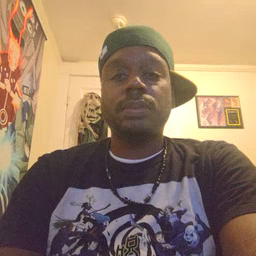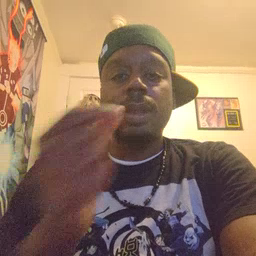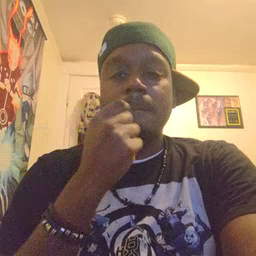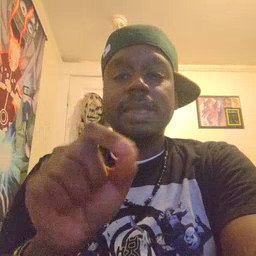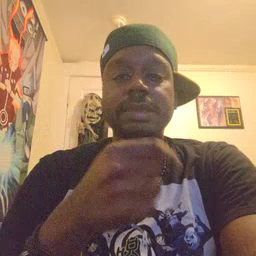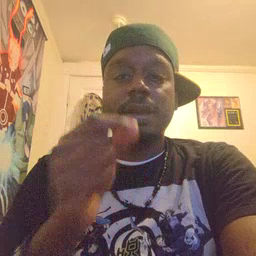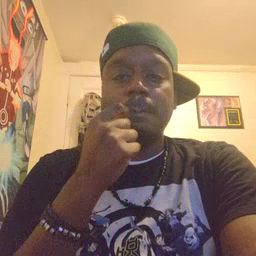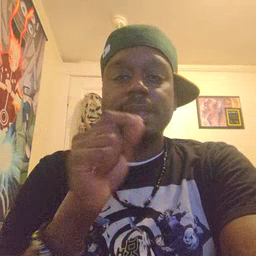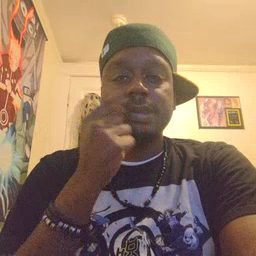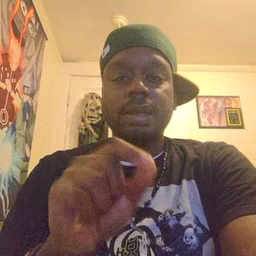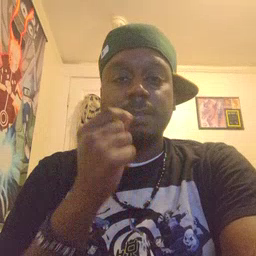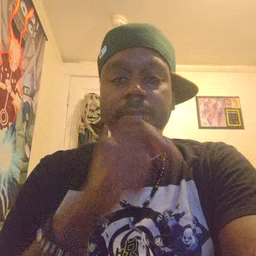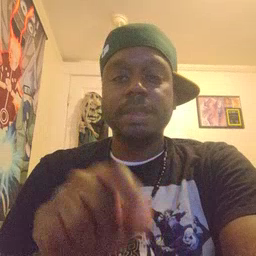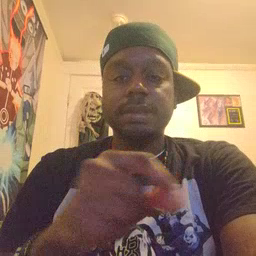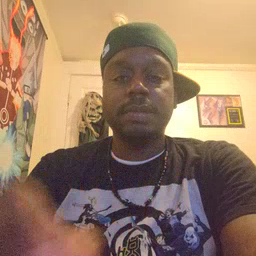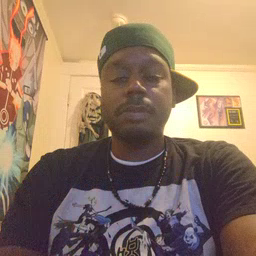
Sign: pencil